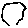
Label: hexagon